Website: slack
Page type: payment
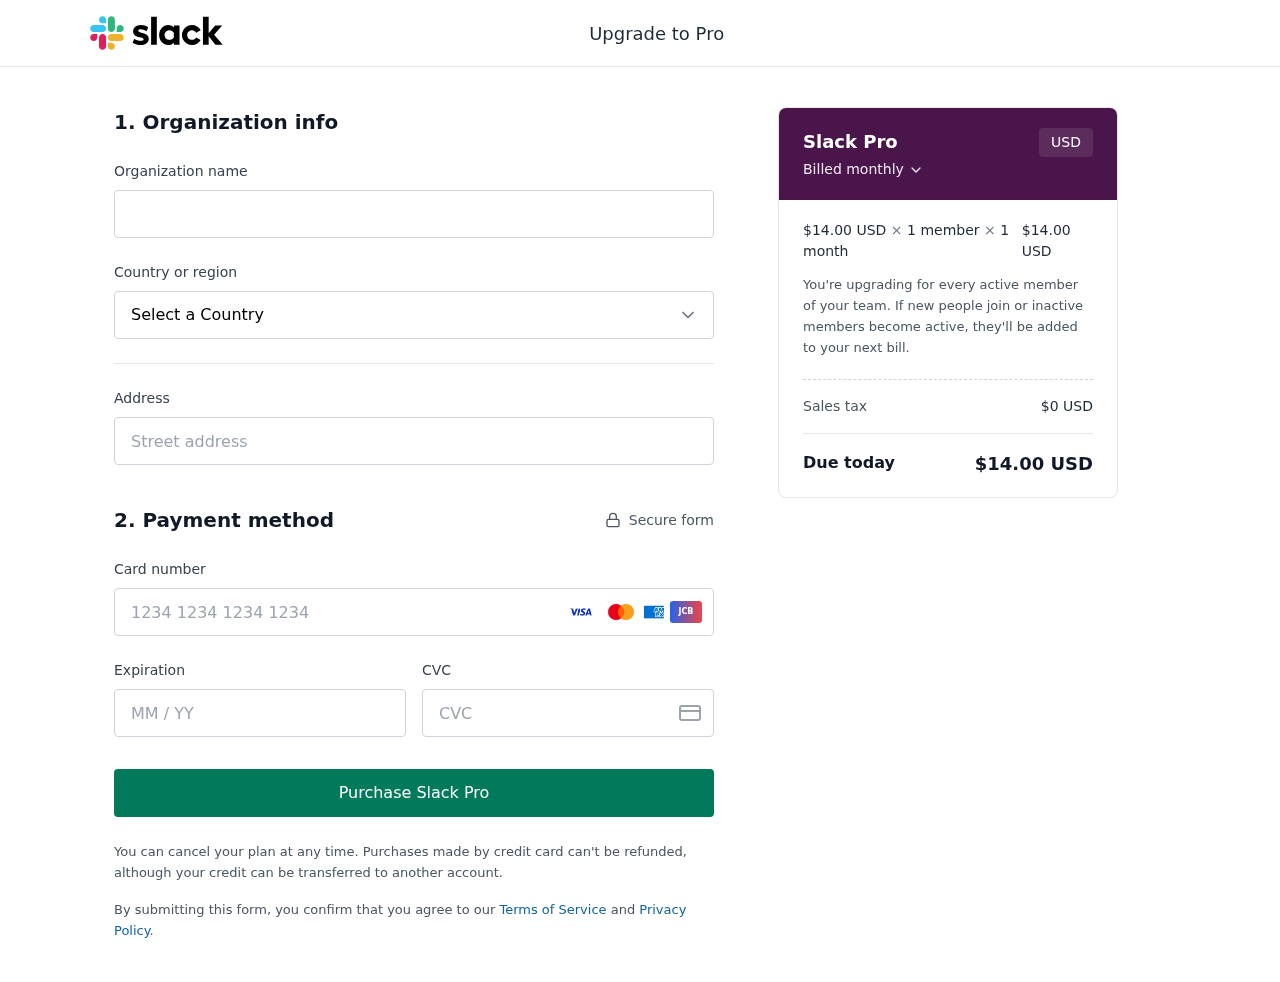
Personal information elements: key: PII_CARD_CVV
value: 7924
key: PII_CARD_EXPIRY
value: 12/26
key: PII_CARD_NUMBER
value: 3400 9776 8493 731
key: PII_COUNTRY
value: United States
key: PII_STREET
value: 336 Murray Isle Apt. 581
Product elements: key: PRODUCT1_PRICE
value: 14
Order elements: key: ORDER_SUBTOTAL
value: $14.00 USD
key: ORDER_TAX
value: $0 USD
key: ORDER_TOTAL
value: $14.00 USD